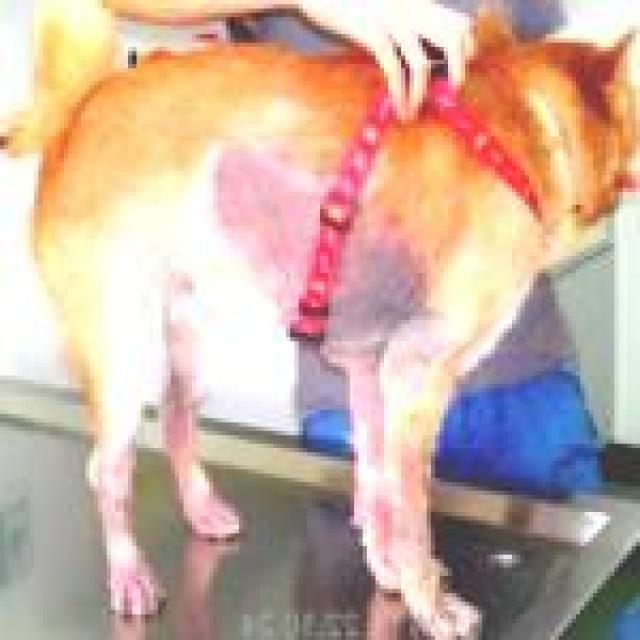
Canine fungal skin infection — characterized by alopecia, scaling, crusting, and circular lesions. Common agents include Malassezia and Candida species.